Question: Count the number of objects in the diagram.
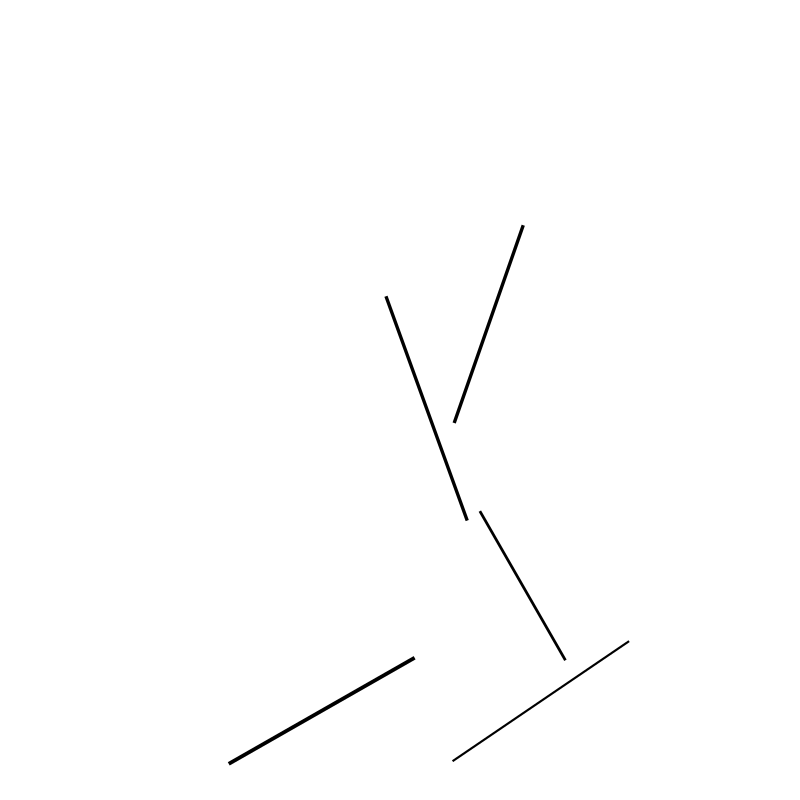
Answer: 5